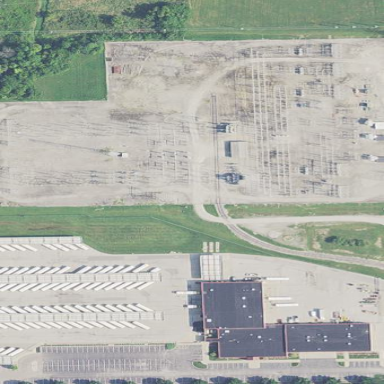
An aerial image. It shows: Power substation with transmission level designation. It is enclosed by fence.